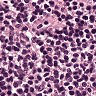
Metastatic tissue present: no